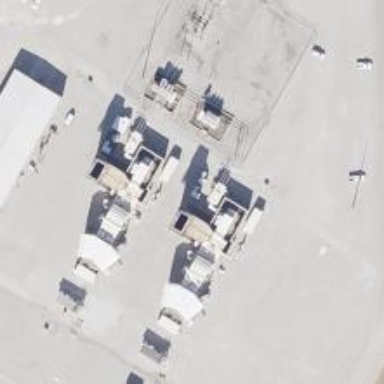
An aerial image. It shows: Gas turbine generator.